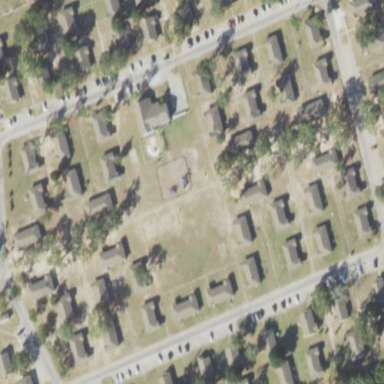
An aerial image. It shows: Single-family residential area.